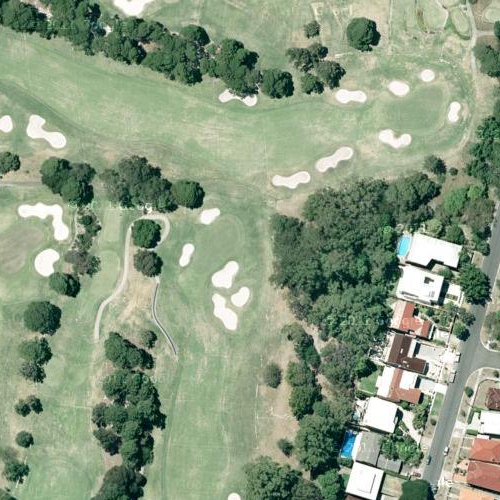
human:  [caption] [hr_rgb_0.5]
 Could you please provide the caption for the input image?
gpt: Some green bushes and white bunkers on the meadow .

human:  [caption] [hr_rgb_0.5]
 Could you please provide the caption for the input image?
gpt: A big meadow with some green bushes and white bunkers on it .

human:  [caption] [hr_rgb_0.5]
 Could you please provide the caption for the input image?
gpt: Some curved paths and green bushes are on the meadow .

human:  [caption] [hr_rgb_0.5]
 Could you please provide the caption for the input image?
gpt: There are some white bunkers and green bushes on the meadow .

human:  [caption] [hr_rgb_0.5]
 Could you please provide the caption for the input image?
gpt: A big meadow with some green bushes and white bunkers on it .